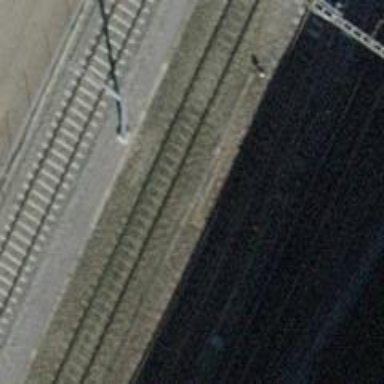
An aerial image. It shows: Railway track with contact lines for electrification.